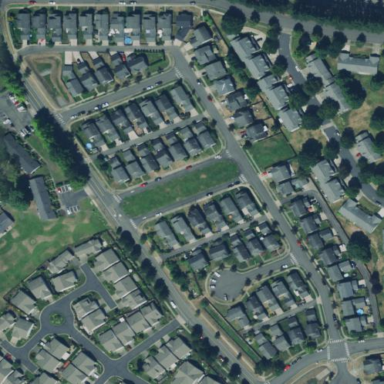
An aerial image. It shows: Residential area composed of single-family homes.